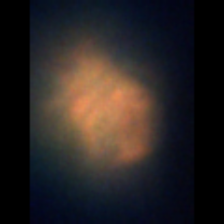
Taxon: Unknown_detritus
Group: Unknown